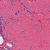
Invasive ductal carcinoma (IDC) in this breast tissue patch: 0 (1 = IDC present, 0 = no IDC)